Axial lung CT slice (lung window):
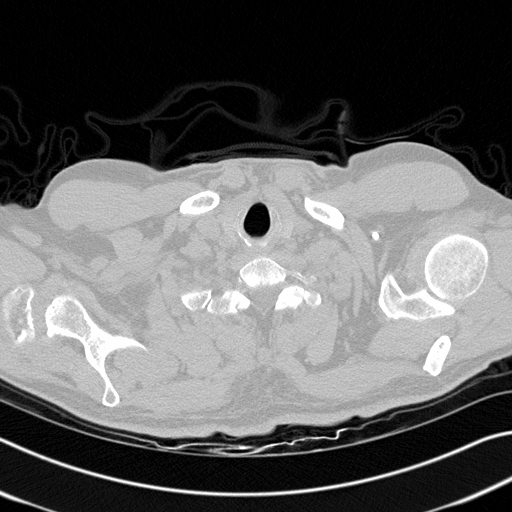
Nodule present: no